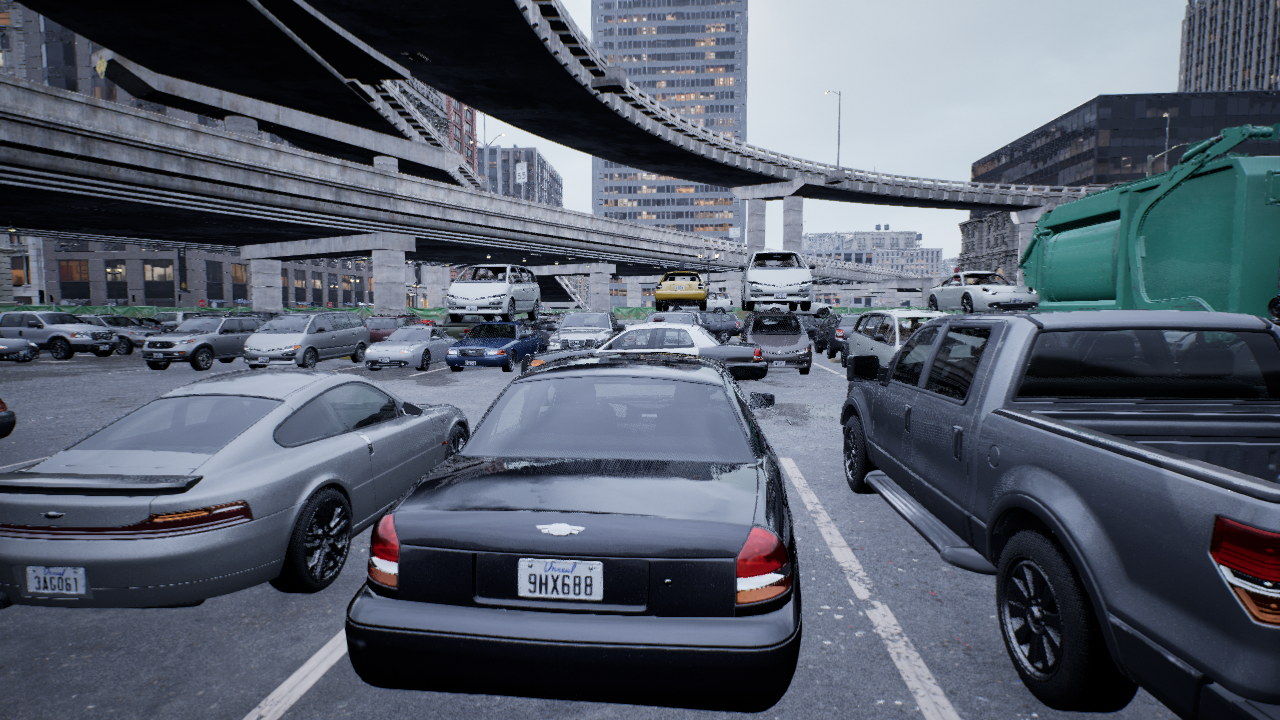
Venue: arterial
Lighting: overcast
Vehicle rig: sedan